Question: I can create two tables easy enough but I am having trouble getting them to appear side by side like this:

I am unsure how to achieve this using the Open XML SDK. I'm guessing it will either be a TableProperty or a trick with paragraphs but using the Productivity Tool I couldn't work it out. Code snippet:
'''
int LeftWidth = 2000;
int RightWidth = 2000;
int NumberOfCols = 2;
Table leftTable = StartTable(NumberOfCols, LeftWidth); // Create a basic table
Table rightTable = StartTable(NumberOfCols, RightWidth);
body.Append(leftTable);
/// Do something to right table properties here?
body.Append(rightTable);
'''
I am open to different methods, although ideally the idea would be transferable to three tables side by side too.
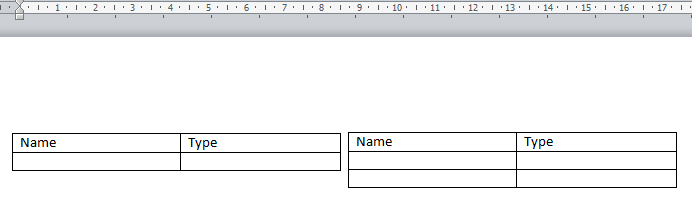
Answer: In the end I realised there are two main ways to achieve this is Word - either click a table and drag it's top left crosshair to where you want it or split the page into two columns and place a column break between the tables.
'''
int LeftWidth = 2000;
int RightWidth = 2000;
int NumberOfCols = 2;
Table leftTable = StartTable(NumberOfCols, LeftWidth); // Create a basic table
Table rightTable = StartTable(NumberOfCols, RightWidth);
/// Add table position properties and place table in top left
TableProperties tblProps = leftTable.Descendants<TableProperties>().First();
TablePositionProperties tblPos = new TablePositionProperties() { VerticalAnchor = VerticalAnchorValues.Text, TablePositionY = 1 };
TableOverlap overlap = new TableOverlap() { Val = TableOverlapValues.Overlap };
tblProps.Append(tblPos, overlap);
body.Append(leftTable);
/// Add position property to right table, set 8700 and 2400 to where you want the table
TableProperties tblProps2 = rightTable.Descendants<TableProperties>().First();
TablePositionProperties tblPos2 = new TablePositionProperties() { HorizontalAnchor = HorizontalAnchorValues.Page, VerticalAnchor = VerticalAnchorValues.Page, TablePositionX = 8700, TablePositionY = 2400 };
TableOverlap overlap2 = new TableOverlap() { Val = TableOverlapValues.Overlap };
tblProps2.Append(tblPos2, overlap2);
body.Append(rightTable);
'''
Before the tables place this code to keep the prior content in one column:
'''
/// Make sure everything else stays at one column
Paragraph oneColPara = body.AppendChild(new Paragraph());
/// Adjust current doc properties to keep things like landscape
SectionProperties sectionOneProps = null;
if (body.Descendants<SectionProperties>().Count() > 0)
sectionOneProps = (SectionProperties)body.Descendants<SectionProperties>().First().CloneNode(true);
else
sectionOneProps = new SectionProperties();
sectionOneProps.RemoveAllChildren<Columns>();
sectionOneProps.RemoveAllChildren<DocGrid>();
sectionOneProps.Append(new Columns(){ Space = "708" }, new DocGrid(){ LinePitch = 360 }, new SectionType { Val = SectionMarkValues.Continuous } );
oneColPara.Append(new ParagraphProperties(sectionOneProps));
'''
Then do this in the tables part:
'''
int LeftWidth = 2000;
int RightWidth = 2000;
int NumberOfCols = 2;
Table leftTable = StartTable(NumberOfCols, LeftWidth); // Create a basic table
Table rightTable = StartTable(NumberOfCols, RightWidth);
/// Need this blank para to line tables up
body.Append(new Paragraph());
body.Append(leftTable);
/// Place the tables side by side
body.Append(new Paragraph(new Run(new Break() { Type = BreakValues.Column })));
body.Append(rightTable);
/// Make section have 2 columns
Paragraph twoColPara = body.AppendChild(new Paragraph());
/// Adjust current doc properties to keep things like landscape
SectionProperties sectionTwoProps = null;
if (body.Descendants<SectionProperties>().Count() > 0)
sectionTwoProps = (SectionProperties)body.Descendants<SectionProperties>().First().CloneNode(true);
else
sectionTwoProps = new SectionProperties();
sectionTwoProps.RemoveAllChildren<Columns>();
sectionTwoProps.RemoveAllChildren<DocGrid>();
sectionTwoProps.Append(new Columns() { Space = "284", ColumnCount = 2 }, new DocGrid() { LinePitch = 360 }, new SectionType { Val = SectionMarkValues.Continuous });
twoColPara.Append(new ParagraphProperties(sectionTwoProps));
'''